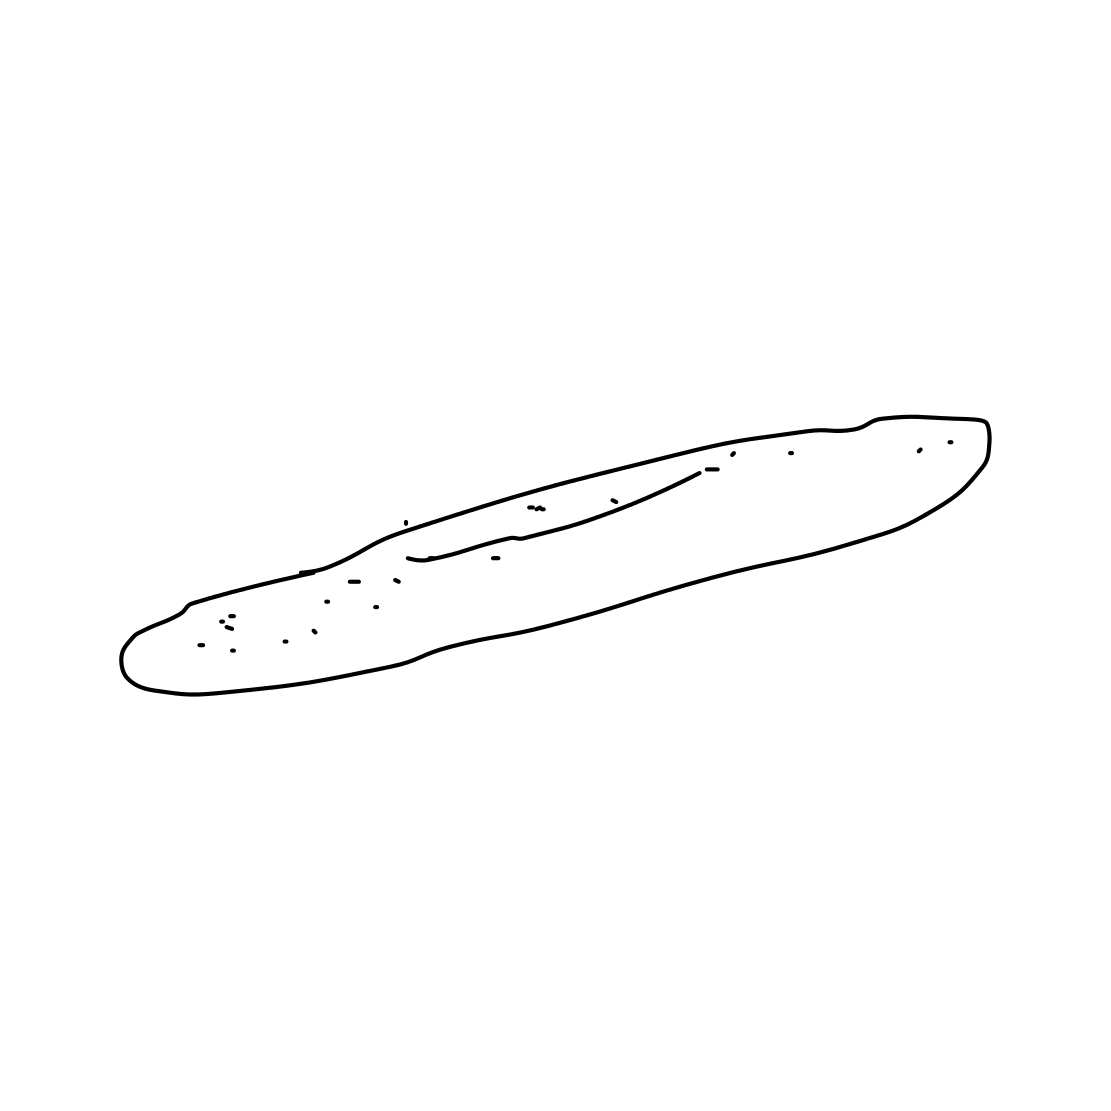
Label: bread